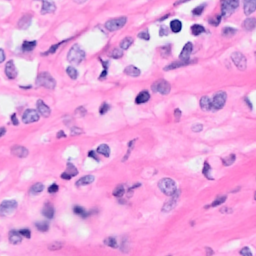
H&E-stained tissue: Breast